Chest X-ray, PA view. Patient: 43 years old, sex M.
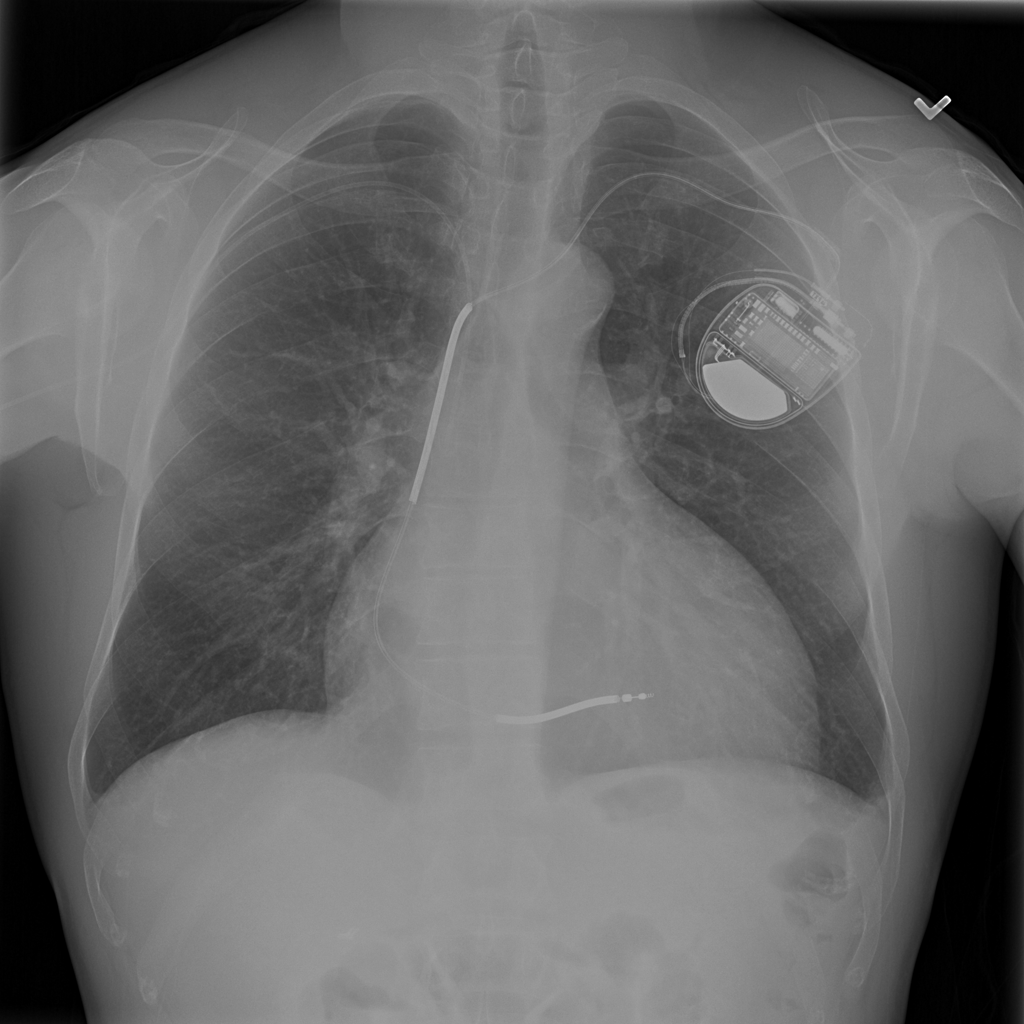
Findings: Cardiomegaly